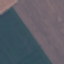
Land use / land cover: AnnualCrop